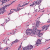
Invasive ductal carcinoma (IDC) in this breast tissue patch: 1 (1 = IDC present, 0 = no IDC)